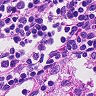
Metastatic tissue present: no